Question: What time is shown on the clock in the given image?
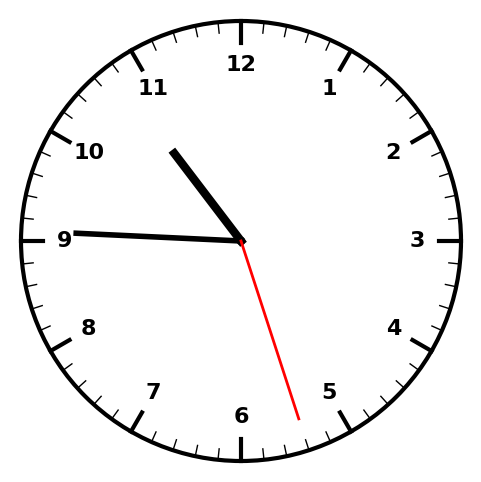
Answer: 10:45:27